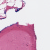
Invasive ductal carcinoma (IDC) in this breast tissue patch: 0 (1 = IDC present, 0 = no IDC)